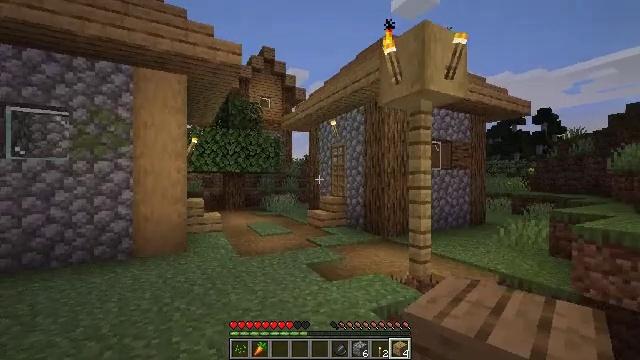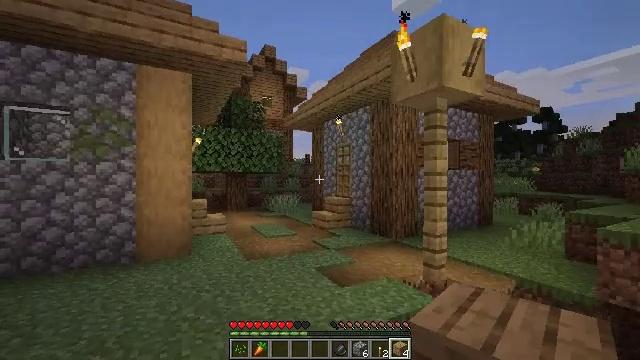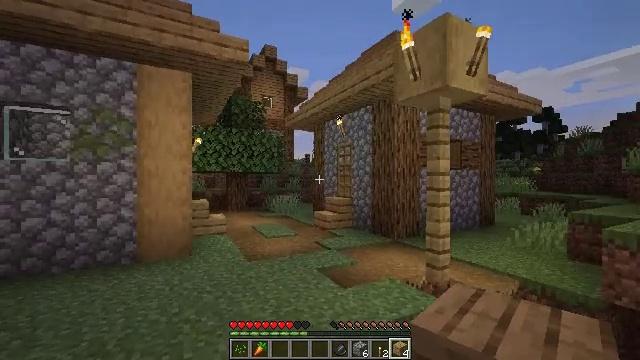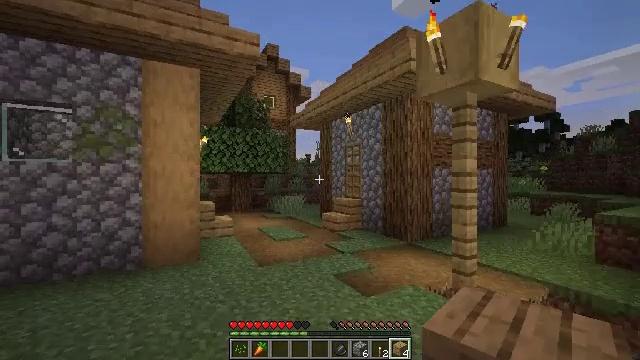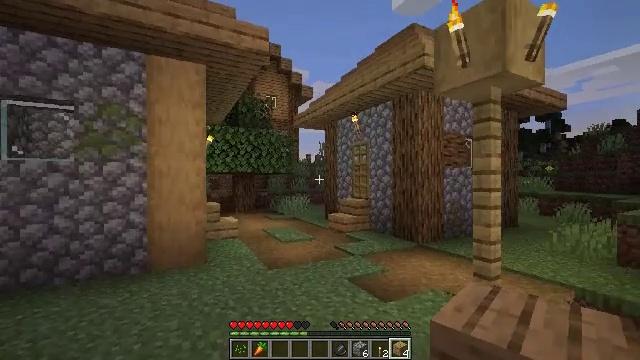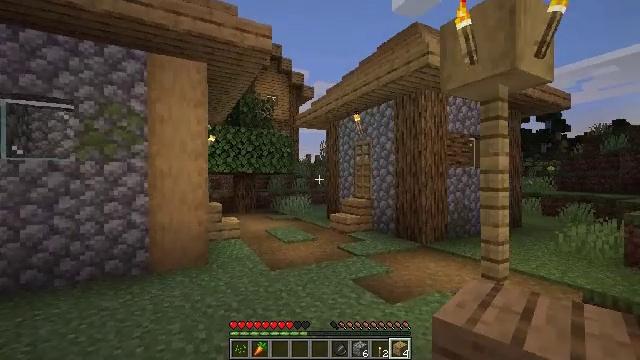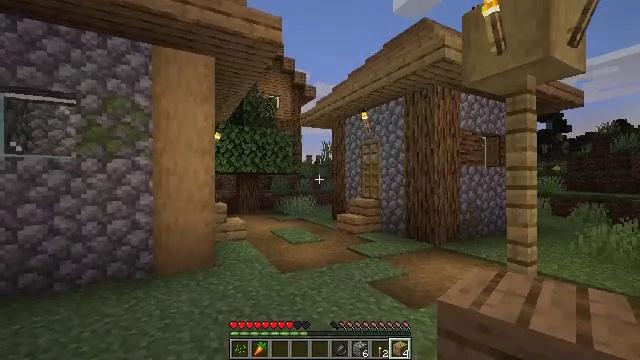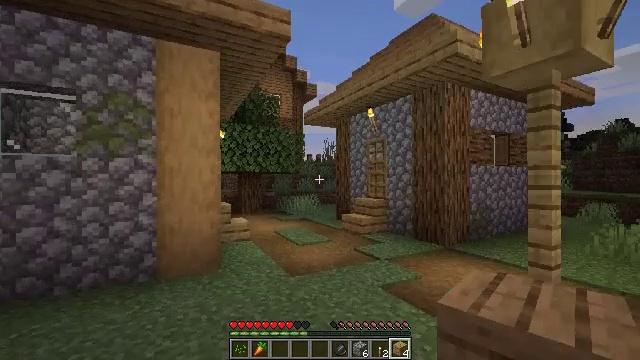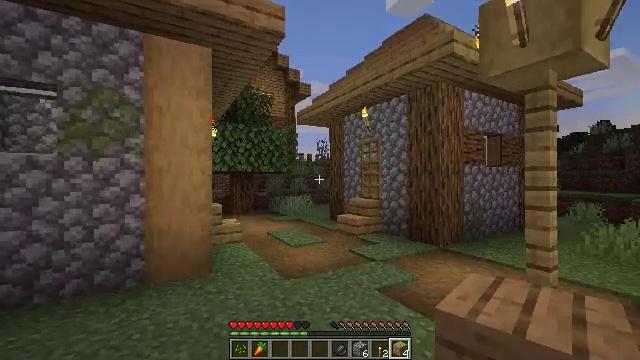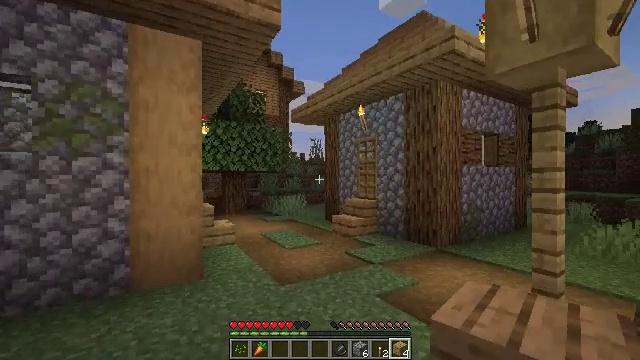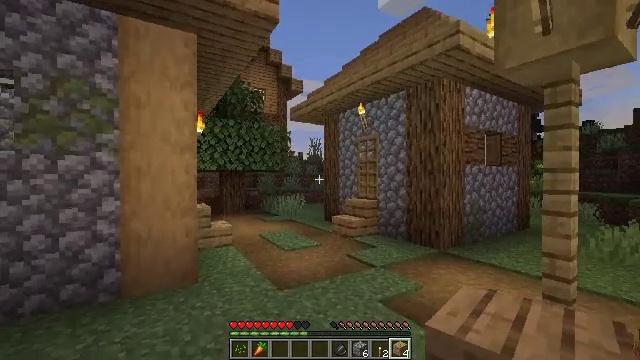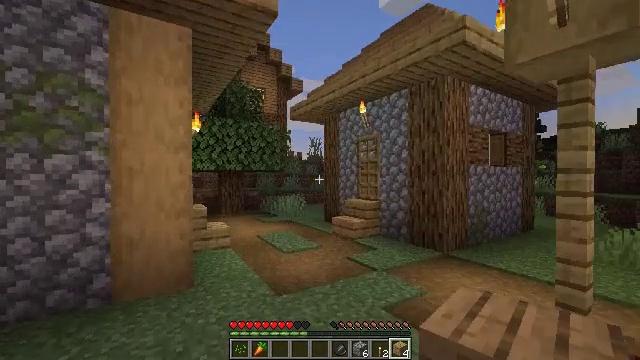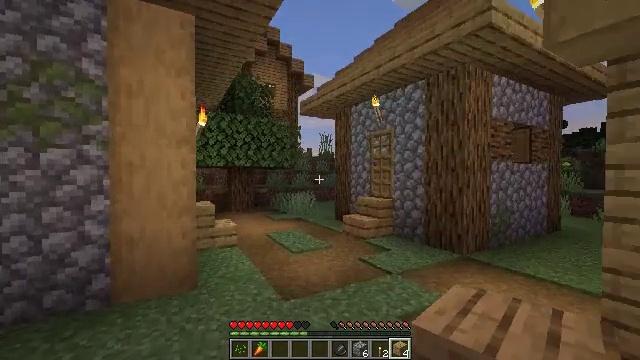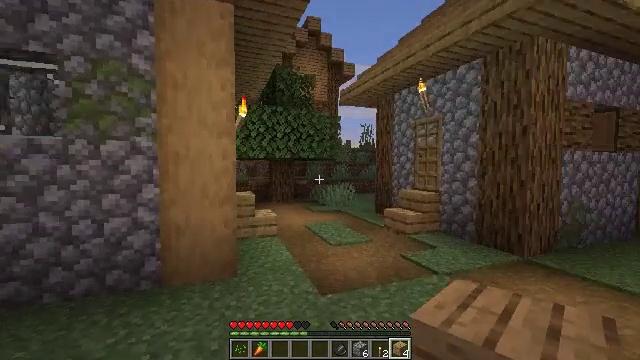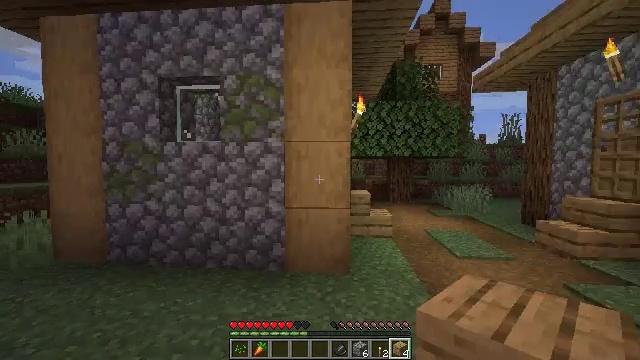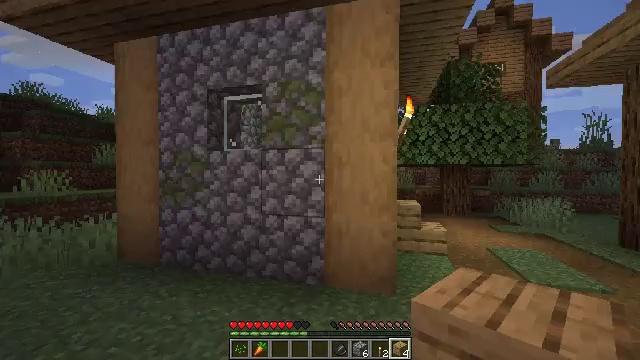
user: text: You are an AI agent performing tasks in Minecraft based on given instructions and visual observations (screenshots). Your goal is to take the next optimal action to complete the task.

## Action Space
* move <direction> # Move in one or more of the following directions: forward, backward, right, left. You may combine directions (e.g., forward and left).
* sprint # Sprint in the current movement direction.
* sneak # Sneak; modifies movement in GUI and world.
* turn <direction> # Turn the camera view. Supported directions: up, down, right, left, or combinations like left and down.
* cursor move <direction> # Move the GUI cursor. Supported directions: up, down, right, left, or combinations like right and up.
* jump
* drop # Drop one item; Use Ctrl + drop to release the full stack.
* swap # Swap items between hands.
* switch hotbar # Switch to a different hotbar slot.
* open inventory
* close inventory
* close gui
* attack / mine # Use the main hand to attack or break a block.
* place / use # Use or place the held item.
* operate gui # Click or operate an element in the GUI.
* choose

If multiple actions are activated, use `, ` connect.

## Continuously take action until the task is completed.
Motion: motion action
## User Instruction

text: Attack the stripped oak log to collect it.
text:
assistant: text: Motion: move forward and move left
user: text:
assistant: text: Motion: move forward and move left
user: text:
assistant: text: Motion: move forward and move left
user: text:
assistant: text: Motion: move forward and move left
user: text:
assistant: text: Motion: move forward and move left
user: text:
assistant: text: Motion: move forward and move left
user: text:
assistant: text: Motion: move forward and move left
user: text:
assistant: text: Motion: move forward, turn right
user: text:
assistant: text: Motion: move forward, turn right
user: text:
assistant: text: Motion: move forward
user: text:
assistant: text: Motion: move forward
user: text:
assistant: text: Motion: move forward, turn left
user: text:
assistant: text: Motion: move forward, turn left and down
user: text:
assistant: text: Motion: move forward, turn left
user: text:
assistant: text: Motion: move forward, turn left and up
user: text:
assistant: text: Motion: move forward
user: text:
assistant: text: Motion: move forward
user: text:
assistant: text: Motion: move forward, attack / mine
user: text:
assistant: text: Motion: move forward, attack / mine
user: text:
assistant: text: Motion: move forward, turn right and down, attack / mine
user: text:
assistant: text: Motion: move forward and move right, turn right and down, attack / mine
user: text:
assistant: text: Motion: move forward and move right, turn right and down, attack / mine
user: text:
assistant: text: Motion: move forward and move right, turn right, attack / mine
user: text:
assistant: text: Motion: move forward and move right, turn right and down, attack / mine
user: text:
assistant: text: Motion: move forward, attack / mine
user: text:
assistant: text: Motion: move forward, attack / mine
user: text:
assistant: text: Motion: move forward, attack / mine
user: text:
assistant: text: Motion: turn left, attack / mine
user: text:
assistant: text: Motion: turn left, attack / mine
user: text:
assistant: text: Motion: attack / mine